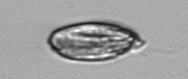
Label: Katodinium_or_Torodinium